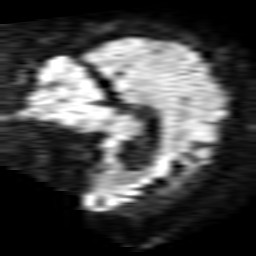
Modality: TRACE
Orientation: sagittal
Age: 74
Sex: male
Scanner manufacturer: philips
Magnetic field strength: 1.5 T
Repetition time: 5.195 s
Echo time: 0.07843 s